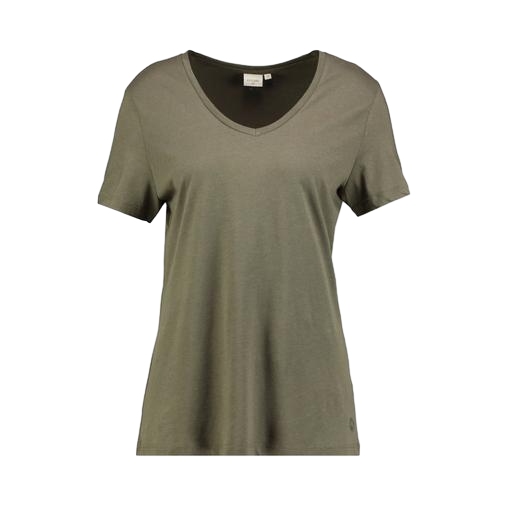
army green t-shirt, green scoop neck t-shirt, v-neck t-shirt, white background